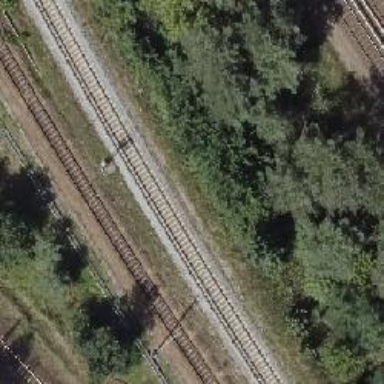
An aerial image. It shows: Railway signal.